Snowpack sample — Buffalo Mountain, Silverthorne, Colorado, USA (1/25/25, 10:11 AM MST)
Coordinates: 39.6222, -106.1139
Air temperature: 22 °F
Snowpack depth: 110 cm
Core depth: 10 cm
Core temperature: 46.4 °F
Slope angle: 12°, slope face: 102°
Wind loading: high
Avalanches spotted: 0
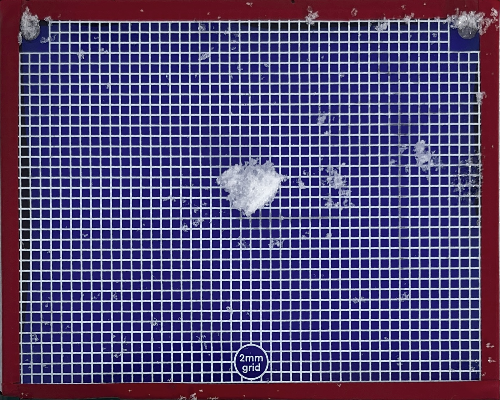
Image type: profile
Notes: No avalanches nearby, collected on the outskirts of a fire break 15 meters from the treeline, on way to Buffalo and Red Mountain